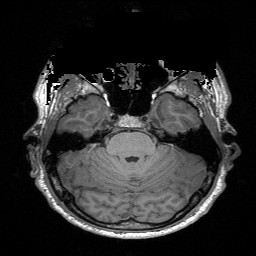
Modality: T1w
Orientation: coronal